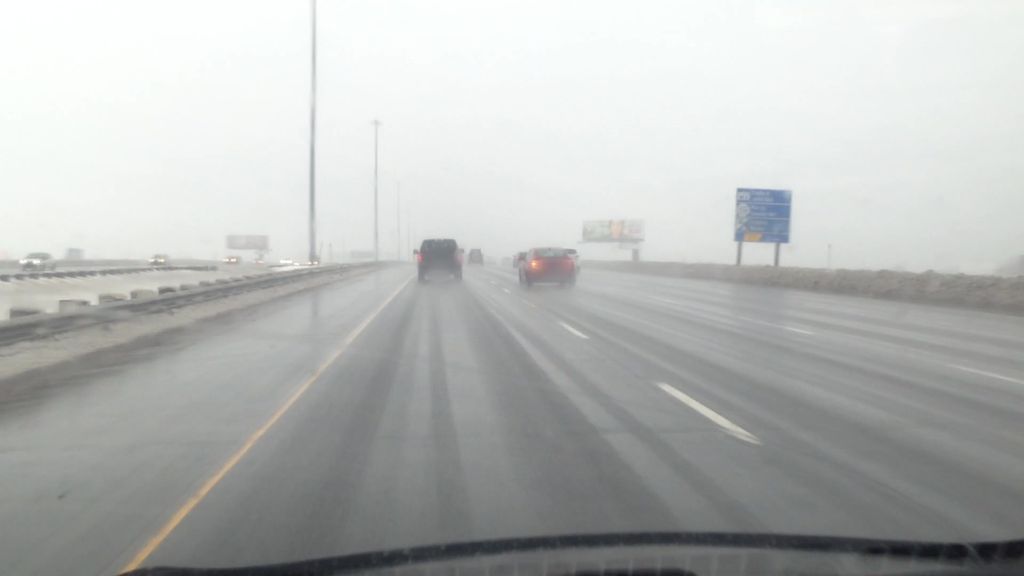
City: montreal